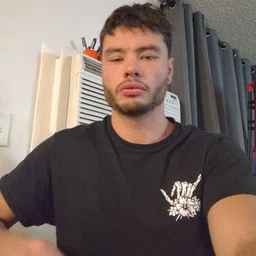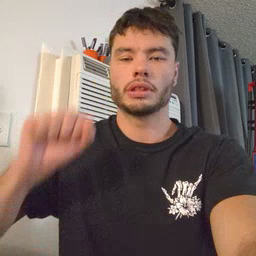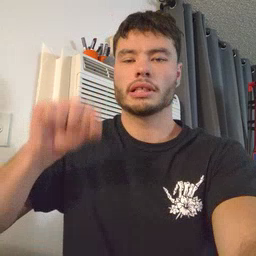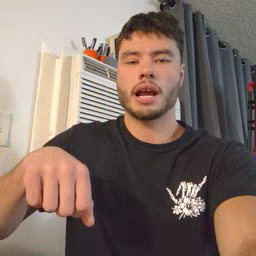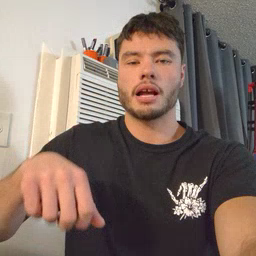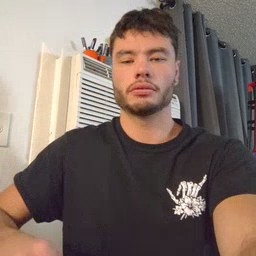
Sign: can